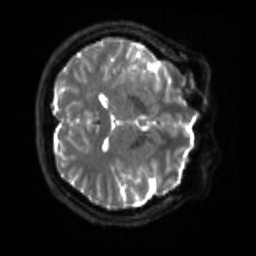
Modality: sbref
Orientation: axial
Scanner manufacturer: siemens
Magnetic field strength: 3 T
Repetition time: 4 s
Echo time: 0.0594 s